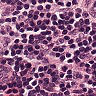
Metastatic tissue present: no